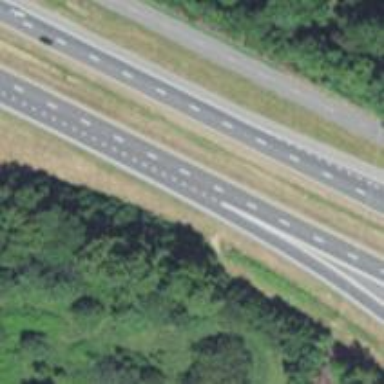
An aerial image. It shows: Motorway junction.